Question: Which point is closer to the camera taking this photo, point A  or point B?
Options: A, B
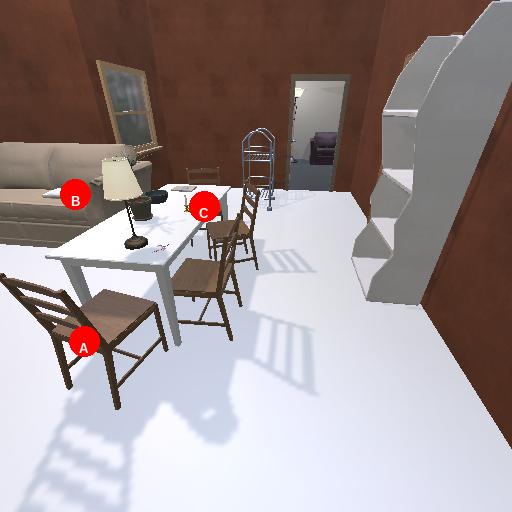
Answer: A